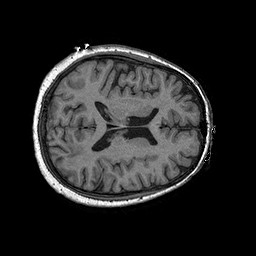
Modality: T1w
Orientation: axial
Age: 31
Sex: female
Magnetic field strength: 3 T